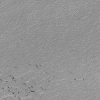
Atmospheric dust classification: not_dusty